Field crop: maize
Growth stage: 2
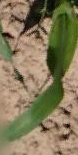
Species: maize